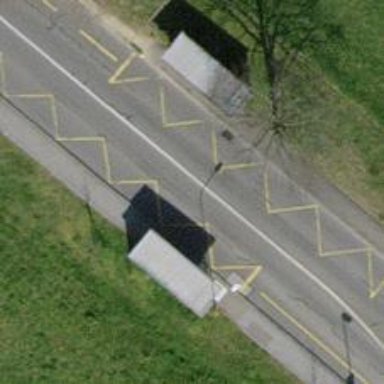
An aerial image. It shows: Bus stop with shelter for public transport.